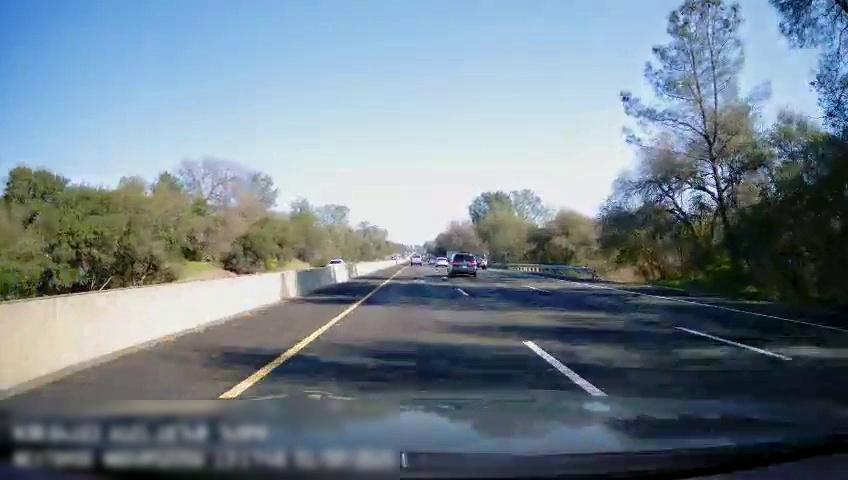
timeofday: Day
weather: Sunny
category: Drivable Space
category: Drivable Space
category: Vehicles | SUV
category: Vehicles | Truck
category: Vehicles | SUV
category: Vehicles | Truck
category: Vehicles | Car
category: Lanes | Current Lane
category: Lanes | Current Lane
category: Lanes | Current Lane
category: Lanes | Alternate Lane